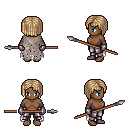
a pixel art fantasy rpg character, female body template, human, dark skin, gray tattered cape, metal pants, white blonde pageboy hairstyle, metal gloves, spear, four views (front, back, left, right), 2x2 character sprite sheet, small pixel art, hard edges, no anti-aliasing